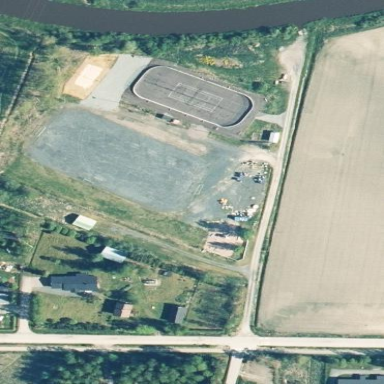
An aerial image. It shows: Athletics track located in leisure land area.